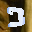
Label: 3